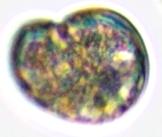
Label: Dinoflagellate-Unknown